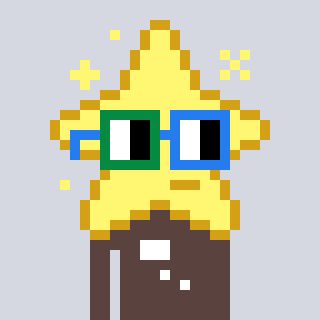
a pixel art character with square green and blue glasses, a star-shaped head and a darkbrown-colored body on a cool background